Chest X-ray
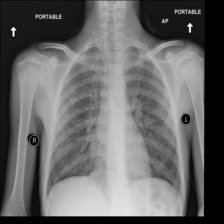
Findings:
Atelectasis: negative
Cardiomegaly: negative
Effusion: negative
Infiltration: negative
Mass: negative
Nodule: negative
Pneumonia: negative
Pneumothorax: negative
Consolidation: negative
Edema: negative
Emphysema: negative
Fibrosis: negative
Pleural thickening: negative
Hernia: negative